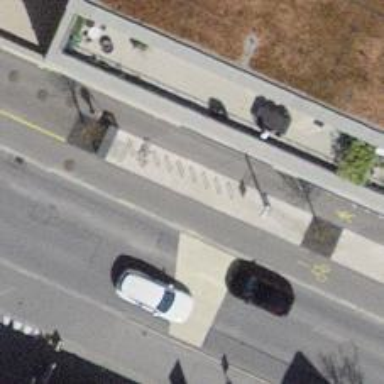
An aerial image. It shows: Bicycle parking area with stands.